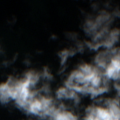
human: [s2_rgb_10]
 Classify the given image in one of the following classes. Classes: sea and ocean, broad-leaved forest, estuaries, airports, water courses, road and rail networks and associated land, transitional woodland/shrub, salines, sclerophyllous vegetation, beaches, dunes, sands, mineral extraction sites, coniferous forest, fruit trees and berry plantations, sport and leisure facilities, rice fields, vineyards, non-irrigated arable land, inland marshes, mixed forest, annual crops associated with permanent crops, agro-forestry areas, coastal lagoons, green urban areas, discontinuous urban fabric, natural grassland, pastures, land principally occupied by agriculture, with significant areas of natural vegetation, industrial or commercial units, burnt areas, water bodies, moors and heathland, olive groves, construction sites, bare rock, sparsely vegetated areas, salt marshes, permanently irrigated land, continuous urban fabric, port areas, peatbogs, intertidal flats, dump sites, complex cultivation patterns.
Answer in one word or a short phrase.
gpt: sea and ocean